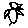
Label: bird